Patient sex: M
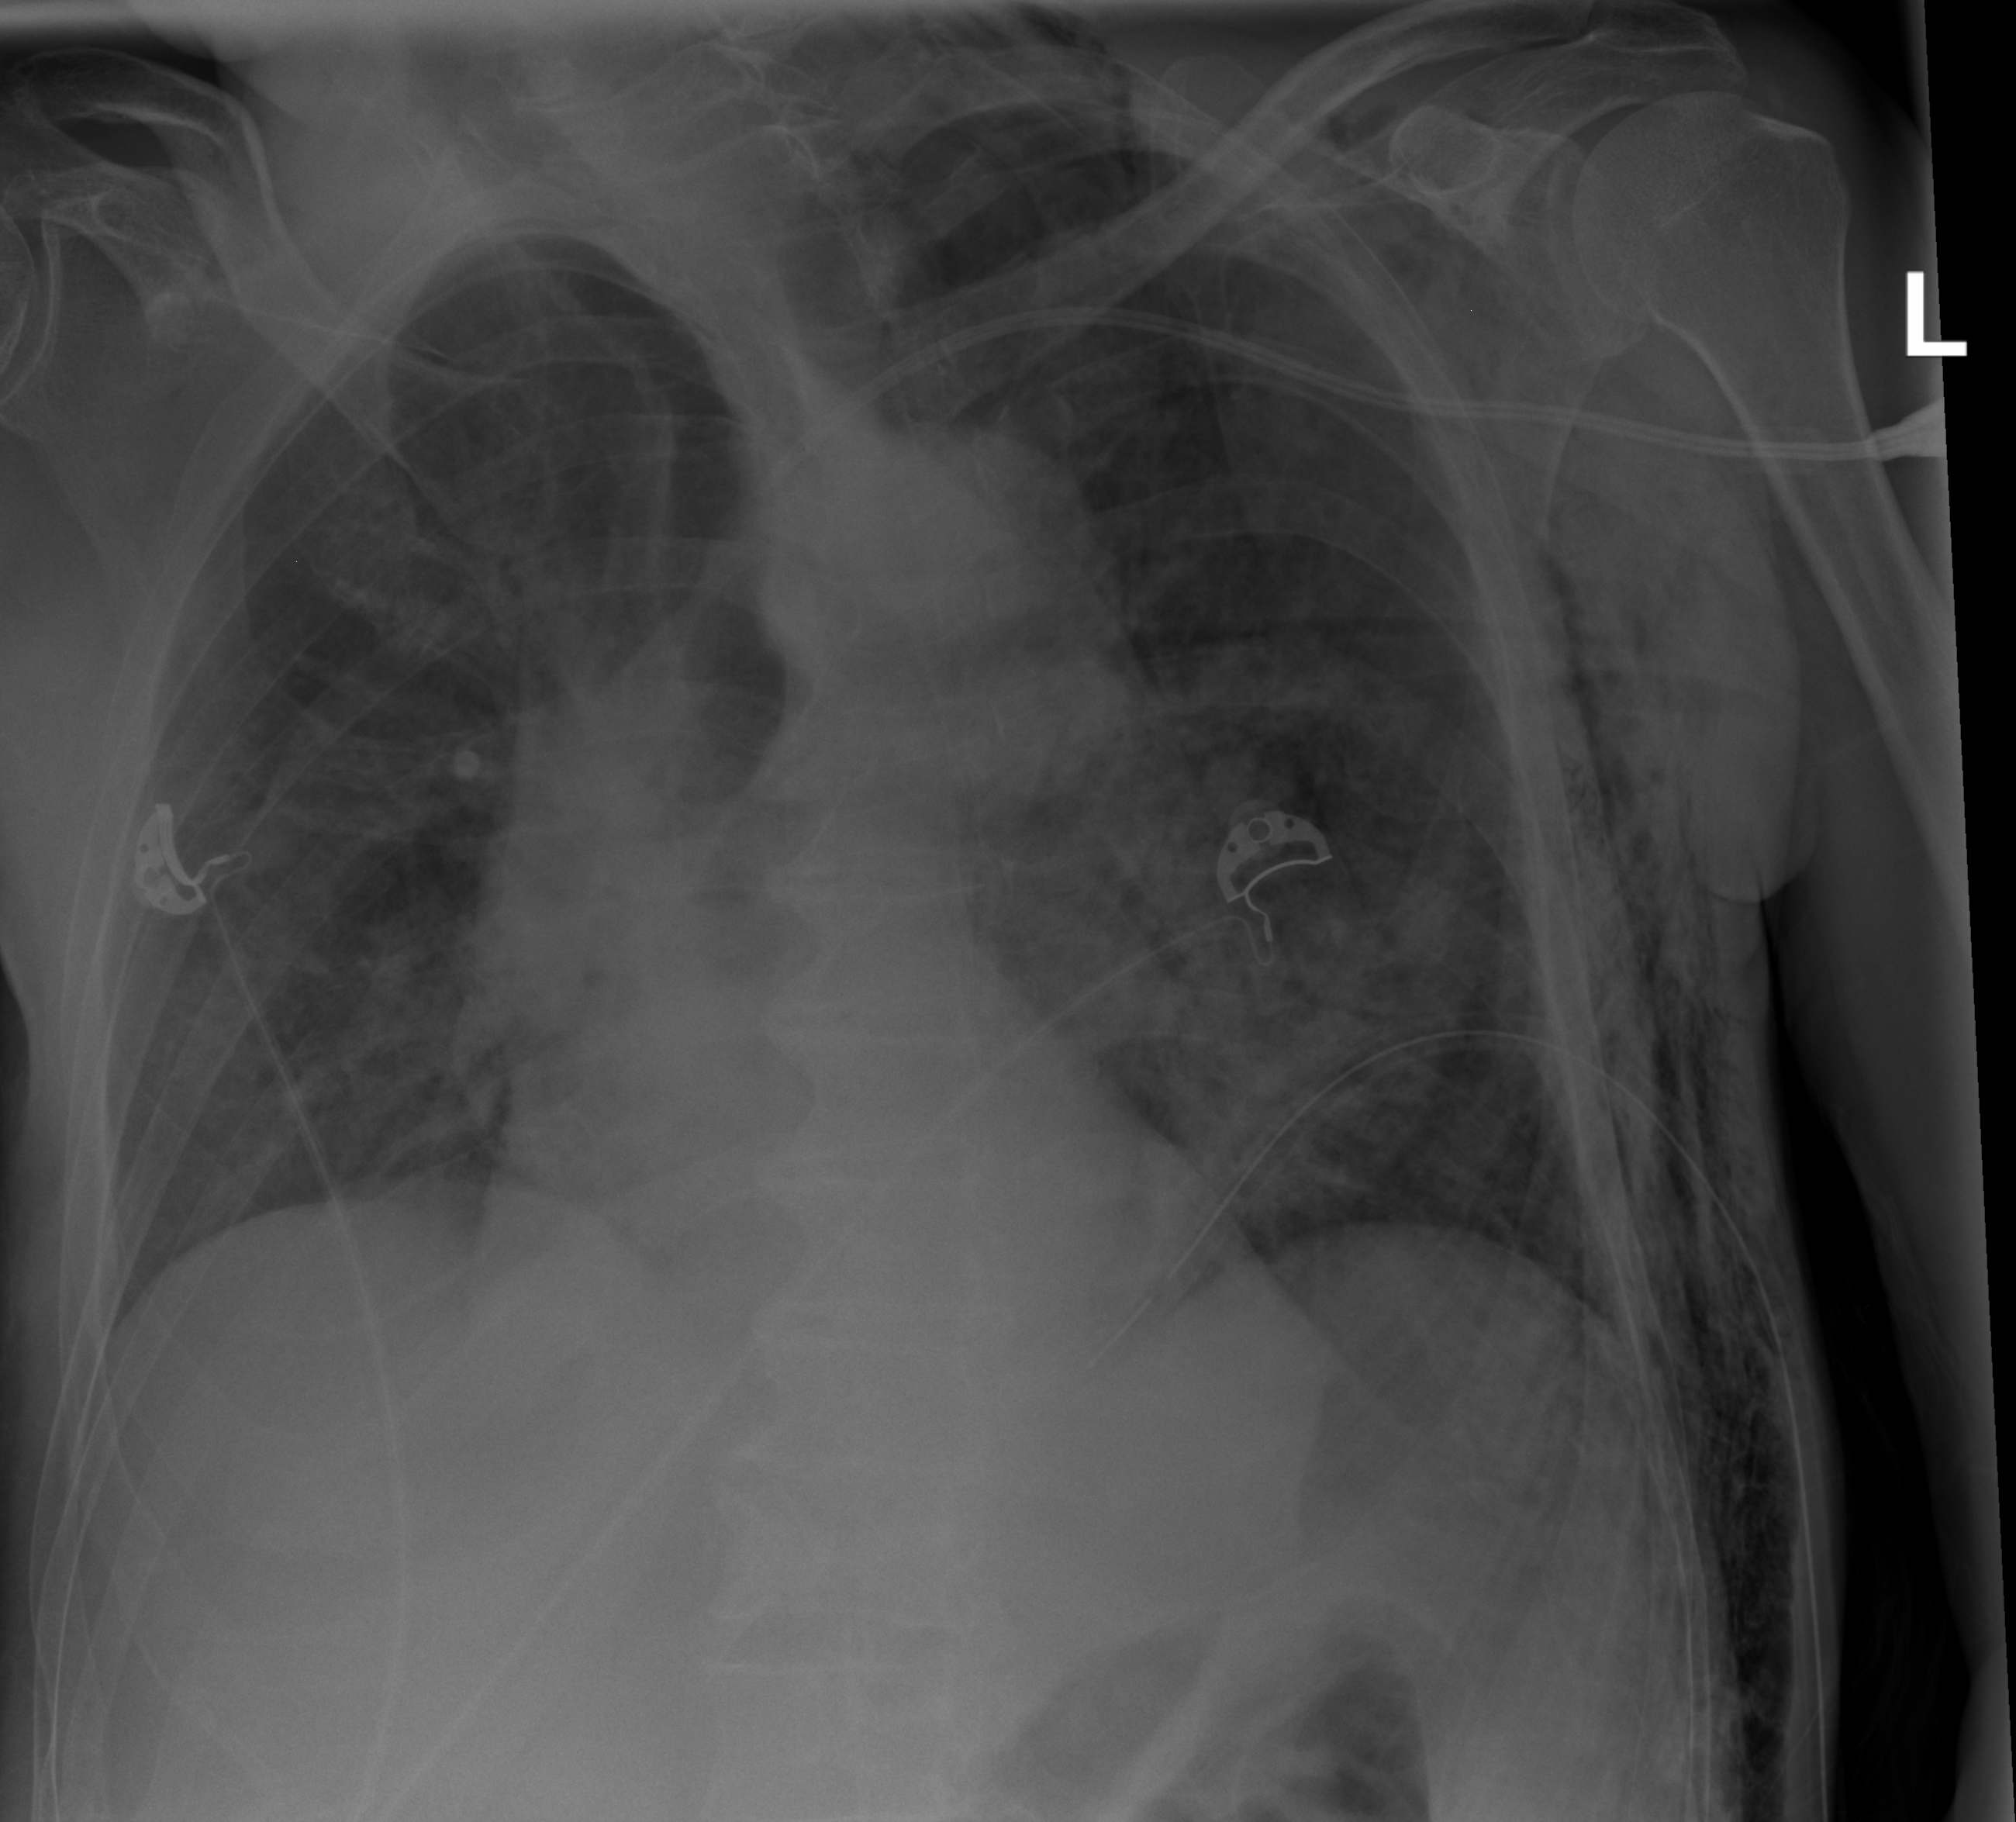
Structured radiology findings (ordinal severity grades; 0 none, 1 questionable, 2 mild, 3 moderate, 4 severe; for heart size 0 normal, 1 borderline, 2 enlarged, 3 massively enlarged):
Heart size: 0
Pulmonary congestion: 2
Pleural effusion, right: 0
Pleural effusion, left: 0
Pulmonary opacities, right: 2
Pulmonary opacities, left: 2
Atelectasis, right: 0
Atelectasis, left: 2